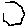
Label: hexagon